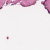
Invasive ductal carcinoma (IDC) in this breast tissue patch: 0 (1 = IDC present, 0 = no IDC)